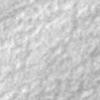
Label: no_change